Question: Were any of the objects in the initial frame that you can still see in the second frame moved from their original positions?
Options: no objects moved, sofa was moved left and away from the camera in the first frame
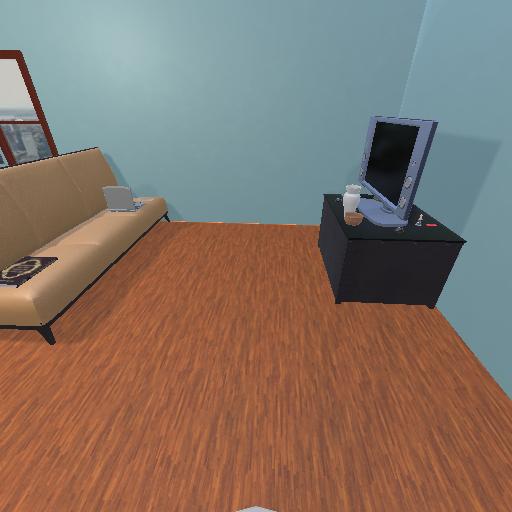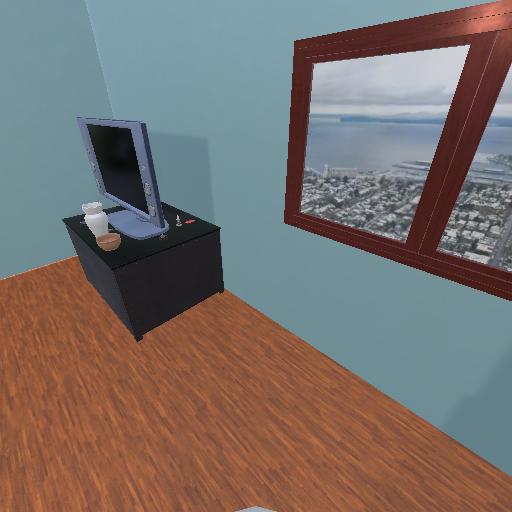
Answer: no objects moved